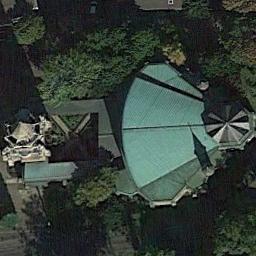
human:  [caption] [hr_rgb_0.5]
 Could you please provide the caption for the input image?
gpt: A church with a cyan roof with a black tower on the roof and many trees around the church .

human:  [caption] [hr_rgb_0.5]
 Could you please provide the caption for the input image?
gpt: The church with an octagon tower and a pointed tower while the rest of the church has a green roof .

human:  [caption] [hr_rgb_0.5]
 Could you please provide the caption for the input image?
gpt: This is a church, Which is shaped like a fan .

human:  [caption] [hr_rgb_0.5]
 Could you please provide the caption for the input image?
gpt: The church is surrounded by many trees .

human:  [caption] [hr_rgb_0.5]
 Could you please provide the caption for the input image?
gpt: There are many trees near the church .